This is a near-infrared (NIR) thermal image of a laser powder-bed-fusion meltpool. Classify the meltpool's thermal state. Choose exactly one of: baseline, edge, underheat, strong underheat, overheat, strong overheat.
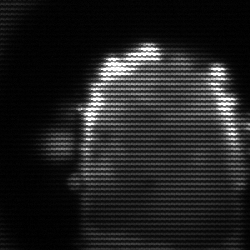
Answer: baseline